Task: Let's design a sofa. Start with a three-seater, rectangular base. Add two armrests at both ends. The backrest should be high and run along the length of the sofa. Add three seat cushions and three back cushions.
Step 176:
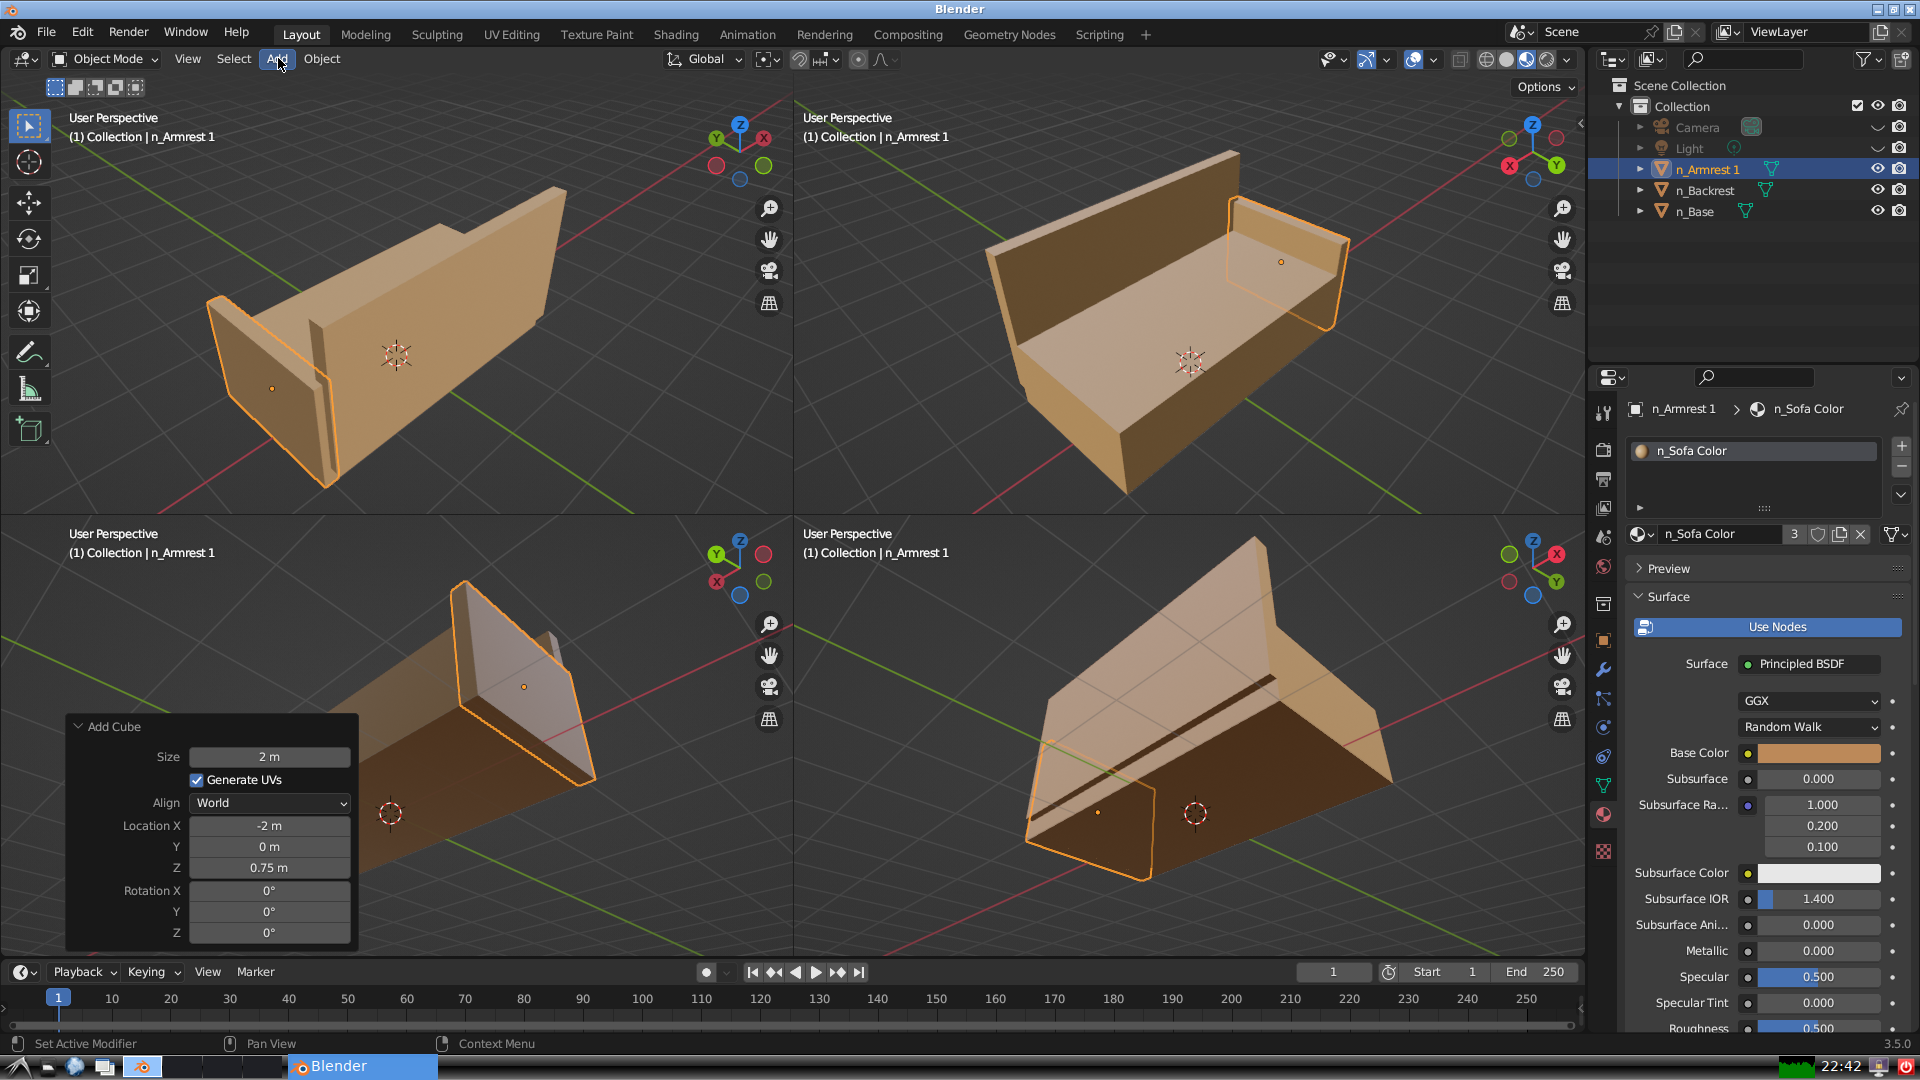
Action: click: no